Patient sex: F
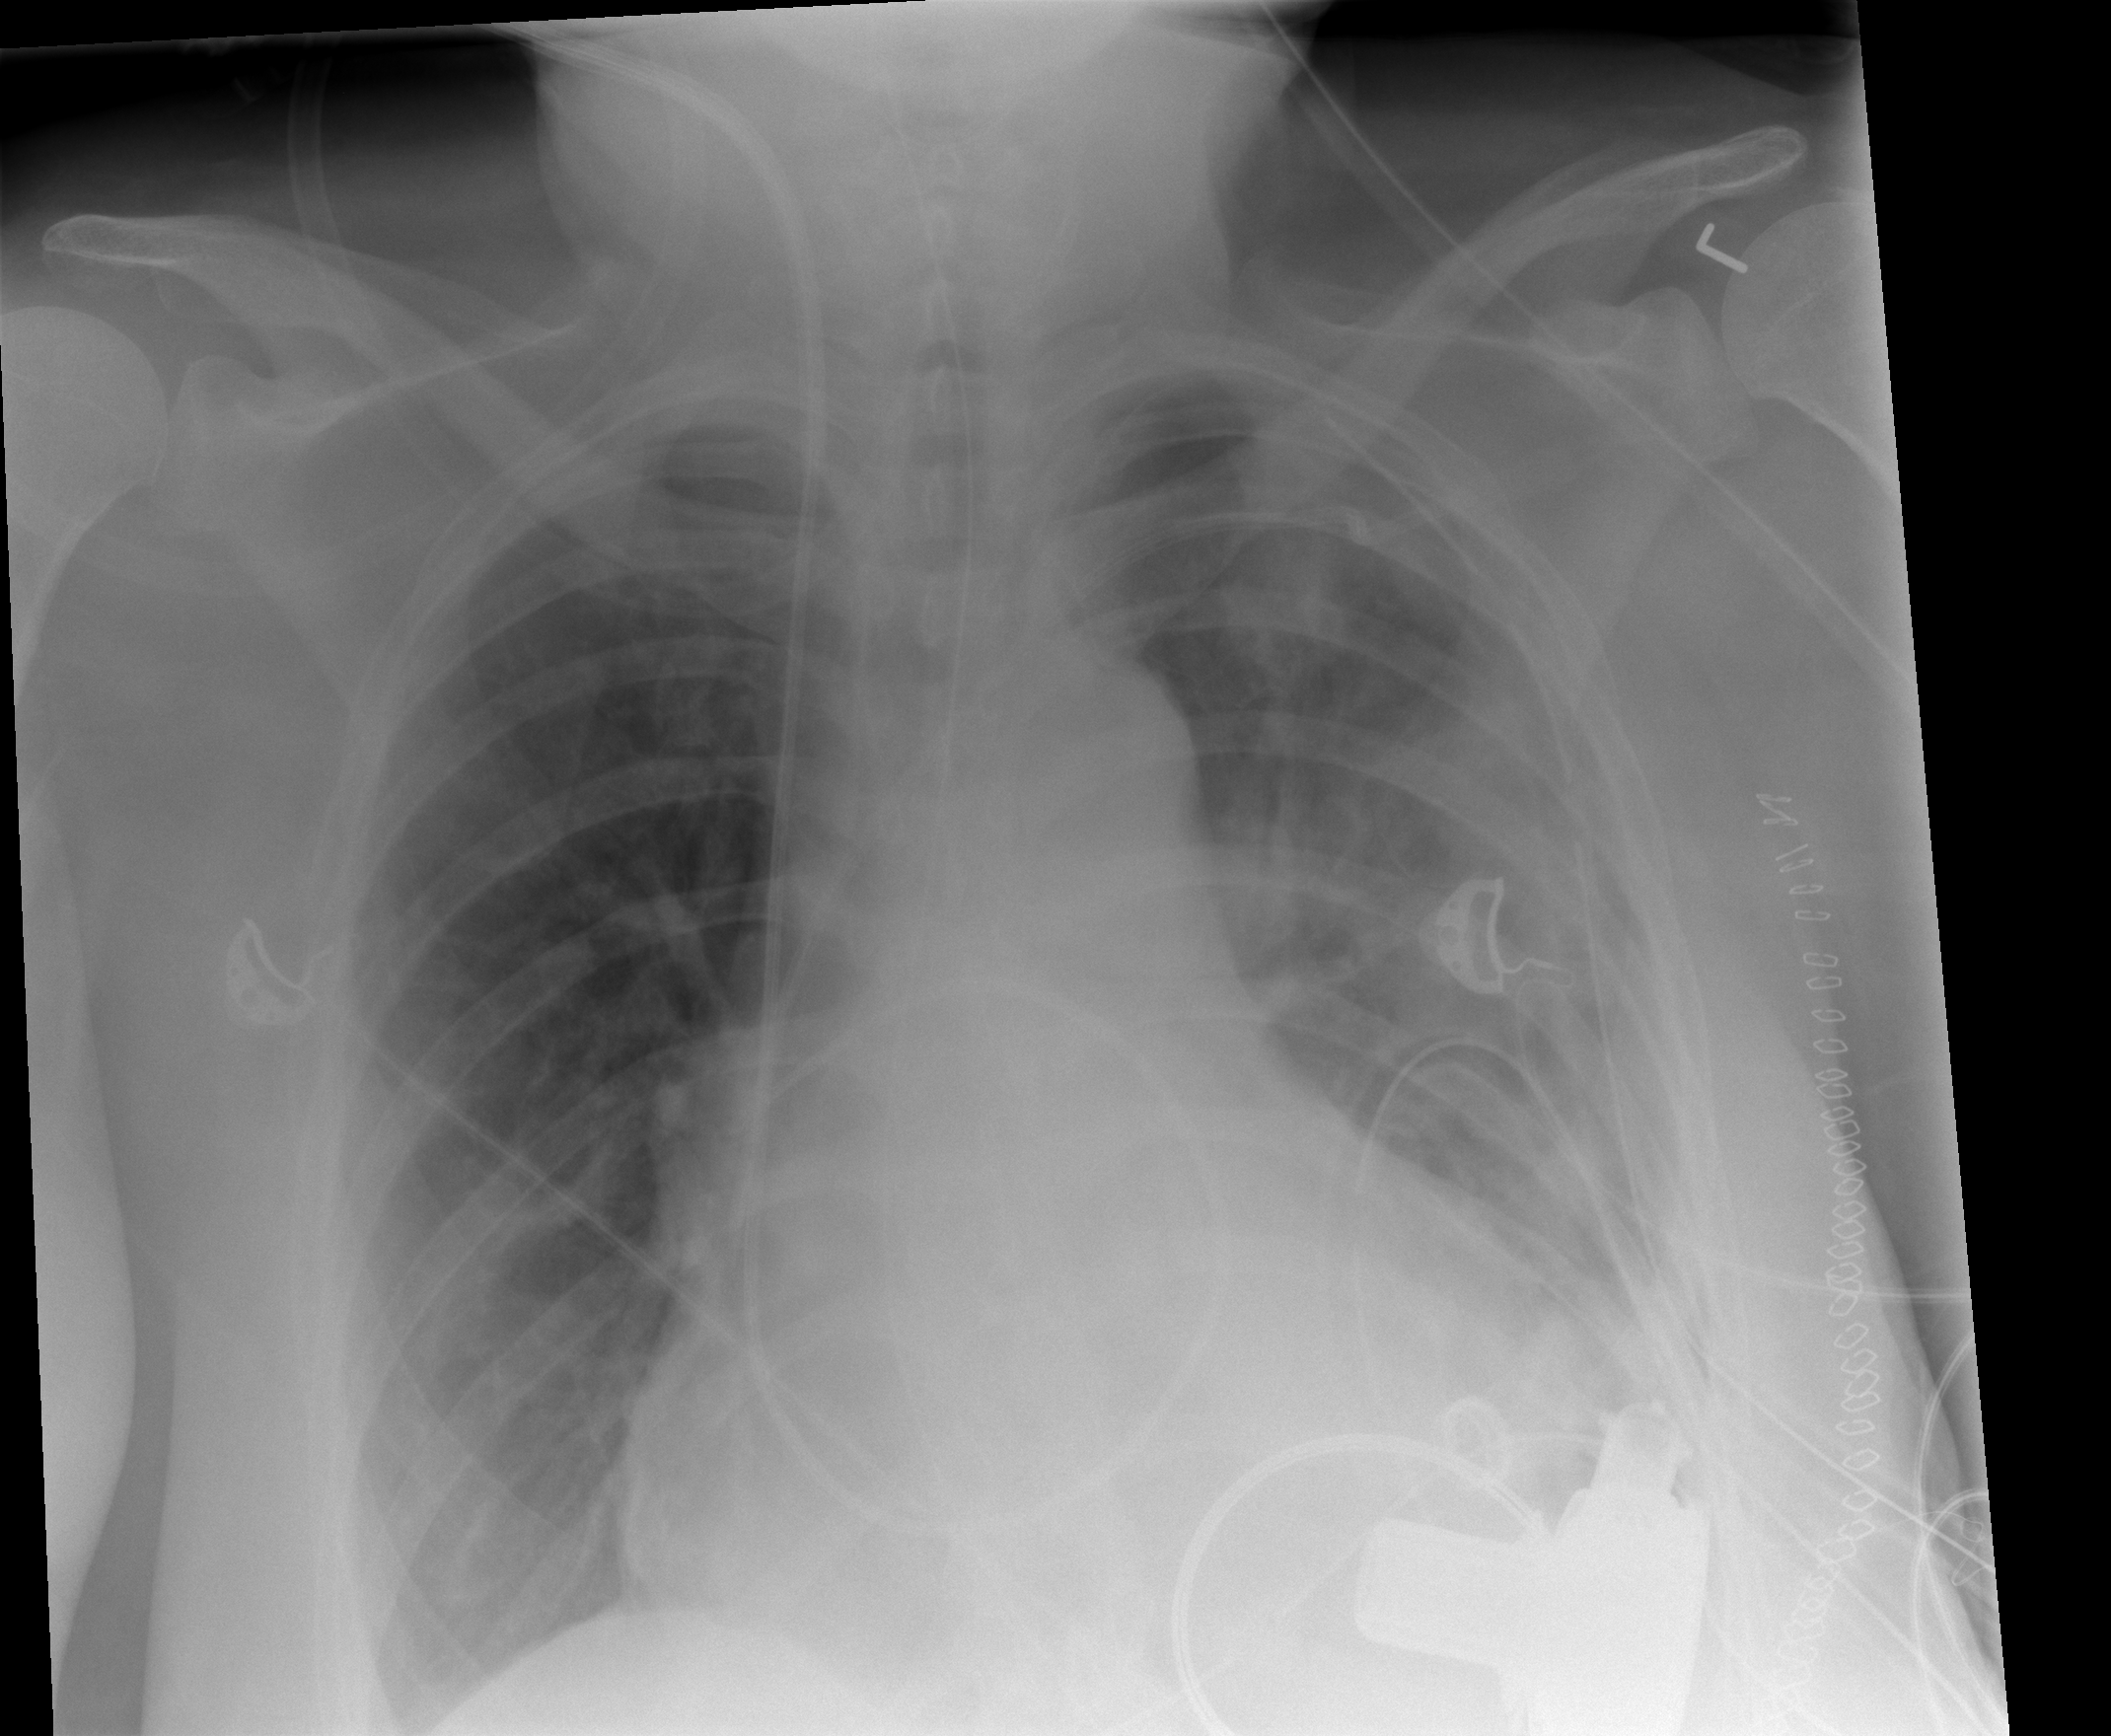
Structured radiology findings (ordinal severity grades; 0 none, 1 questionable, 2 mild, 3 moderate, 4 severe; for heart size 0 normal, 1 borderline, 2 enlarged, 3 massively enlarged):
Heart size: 3
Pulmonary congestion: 2
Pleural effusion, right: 0
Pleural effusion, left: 0
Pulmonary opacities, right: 0
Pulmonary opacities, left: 0
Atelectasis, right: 0
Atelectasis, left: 0